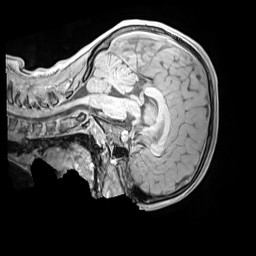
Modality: MP2RAGE
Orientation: sagittal
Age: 10
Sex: female
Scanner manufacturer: siemens
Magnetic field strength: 3 T
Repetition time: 4 s
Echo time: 0.00303 s